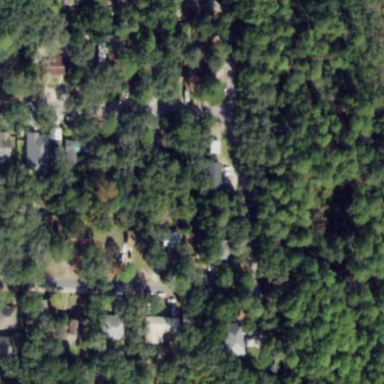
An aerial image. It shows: This residential area consists of single-family homes.